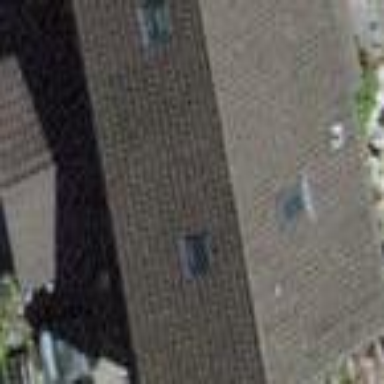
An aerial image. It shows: Terrace building.